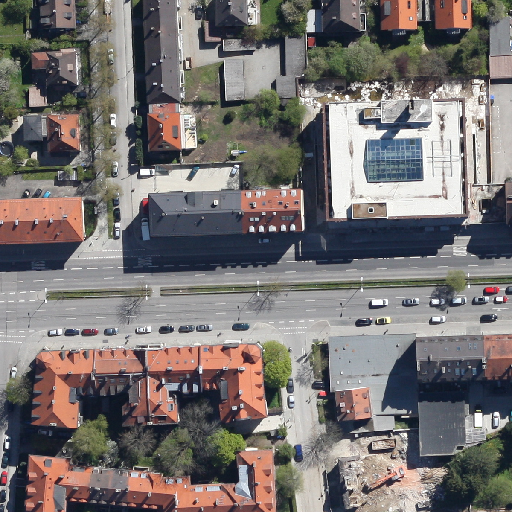
Referring expression: light-duty vehicle